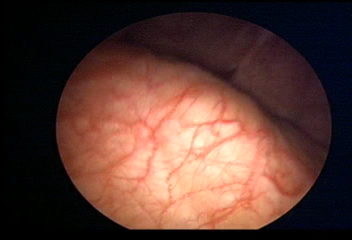
Modality: WLC
Class: Normal mucosa
Bladder cancer association: No